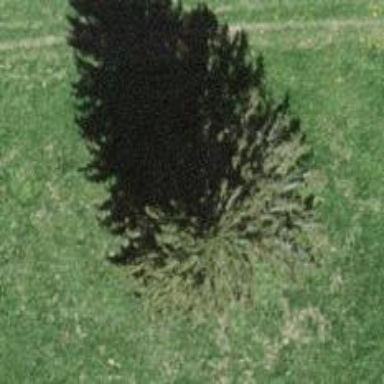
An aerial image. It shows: Beautiful tree in nature.